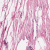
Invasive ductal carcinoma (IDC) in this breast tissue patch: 1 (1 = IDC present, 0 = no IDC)